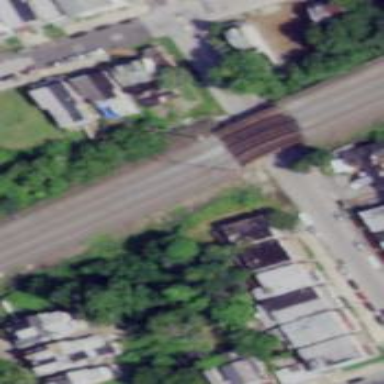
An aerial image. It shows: Railway bridge with electrified contact lines.